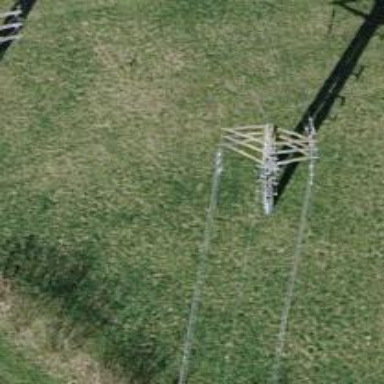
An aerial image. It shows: Three cables of power line.